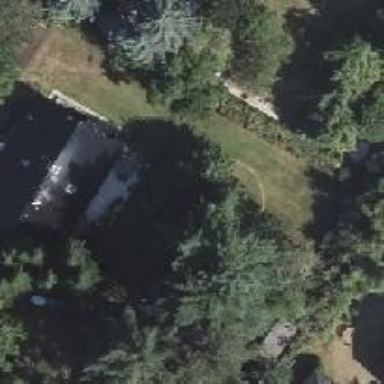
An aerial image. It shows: Evergreen needle-leaved tree.